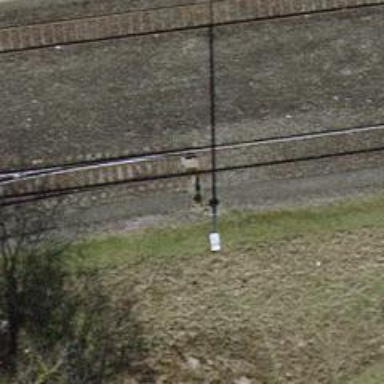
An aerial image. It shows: Railway switch.